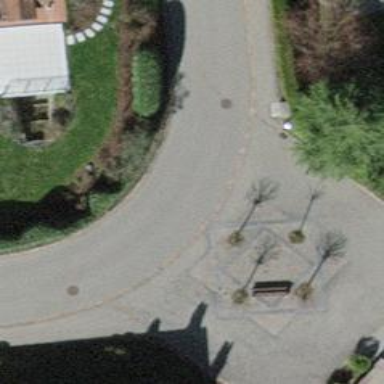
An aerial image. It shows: Path with grass paver surface.